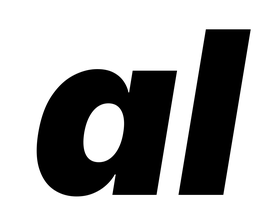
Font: Inter-Italic_Black_Italic